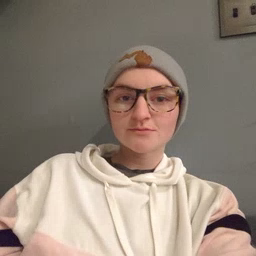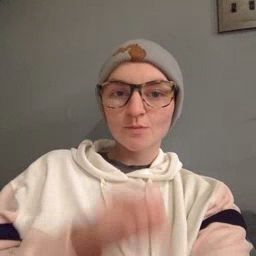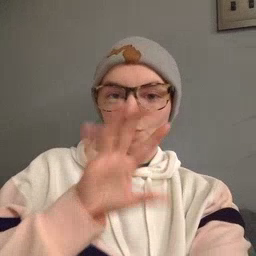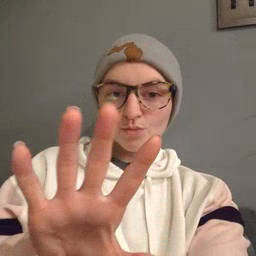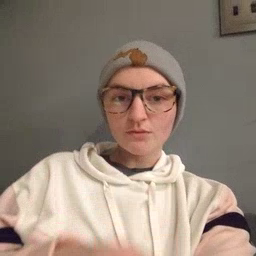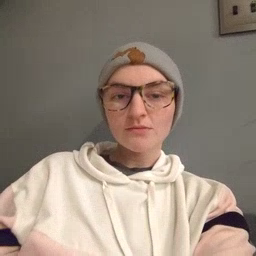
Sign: blow